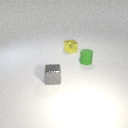
small gray metal cube in front of small green rubber cylinder